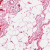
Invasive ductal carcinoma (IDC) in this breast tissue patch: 0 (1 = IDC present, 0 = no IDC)